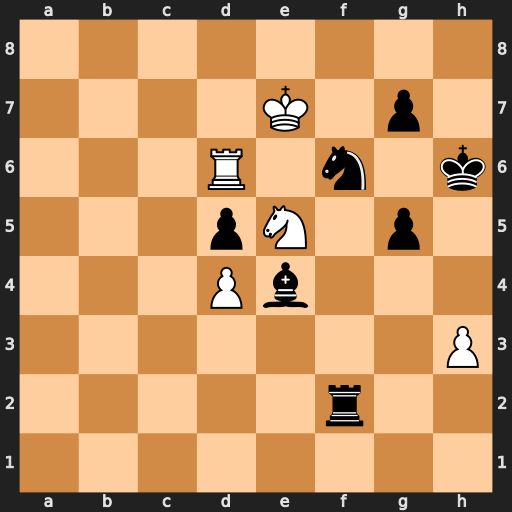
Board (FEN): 8/4K1p1/3R1n1k/3pN1p1/3Pb3/7P/5r2/8
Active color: w
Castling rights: -
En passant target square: -
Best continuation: Ng4+ Kh5 Nxf2